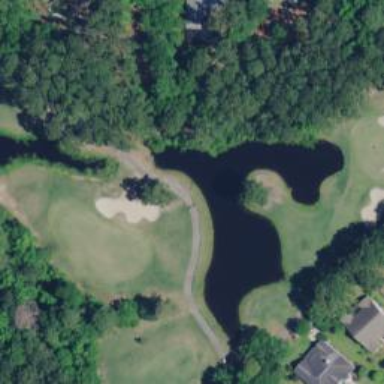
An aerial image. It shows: Water hazard in golf course. The hazard is natural water feature.